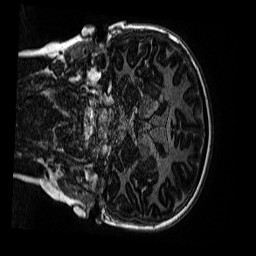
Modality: MP2RAGE
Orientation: coronal
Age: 9
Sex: male
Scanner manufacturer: siemens
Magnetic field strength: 3 T
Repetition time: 4 s
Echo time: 0.00299 s